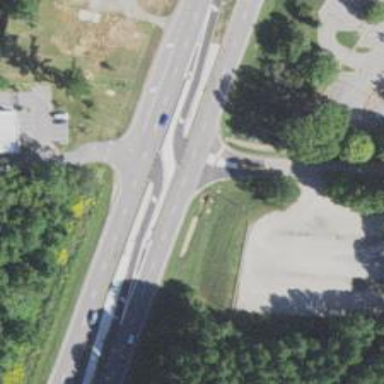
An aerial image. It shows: Trunk link road with asphalt surface.